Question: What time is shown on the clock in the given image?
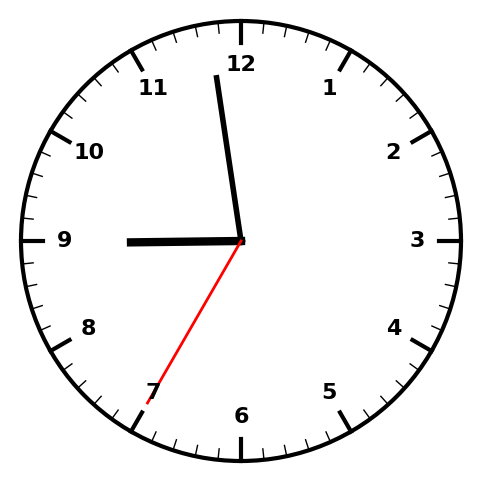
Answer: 08:58:35